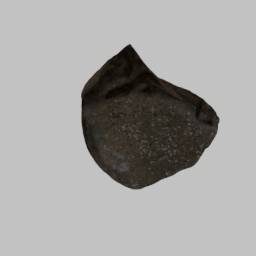
Label: nature